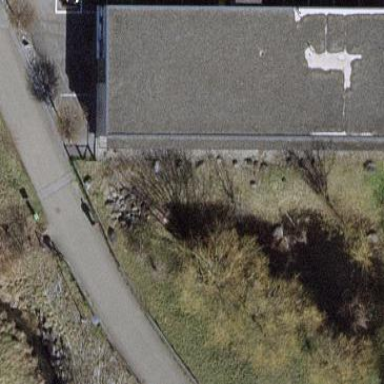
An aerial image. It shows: Office building.